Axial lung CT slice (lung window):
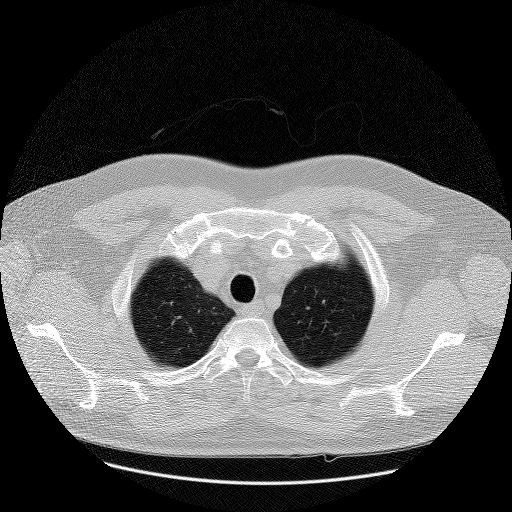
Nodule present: no